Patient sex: M
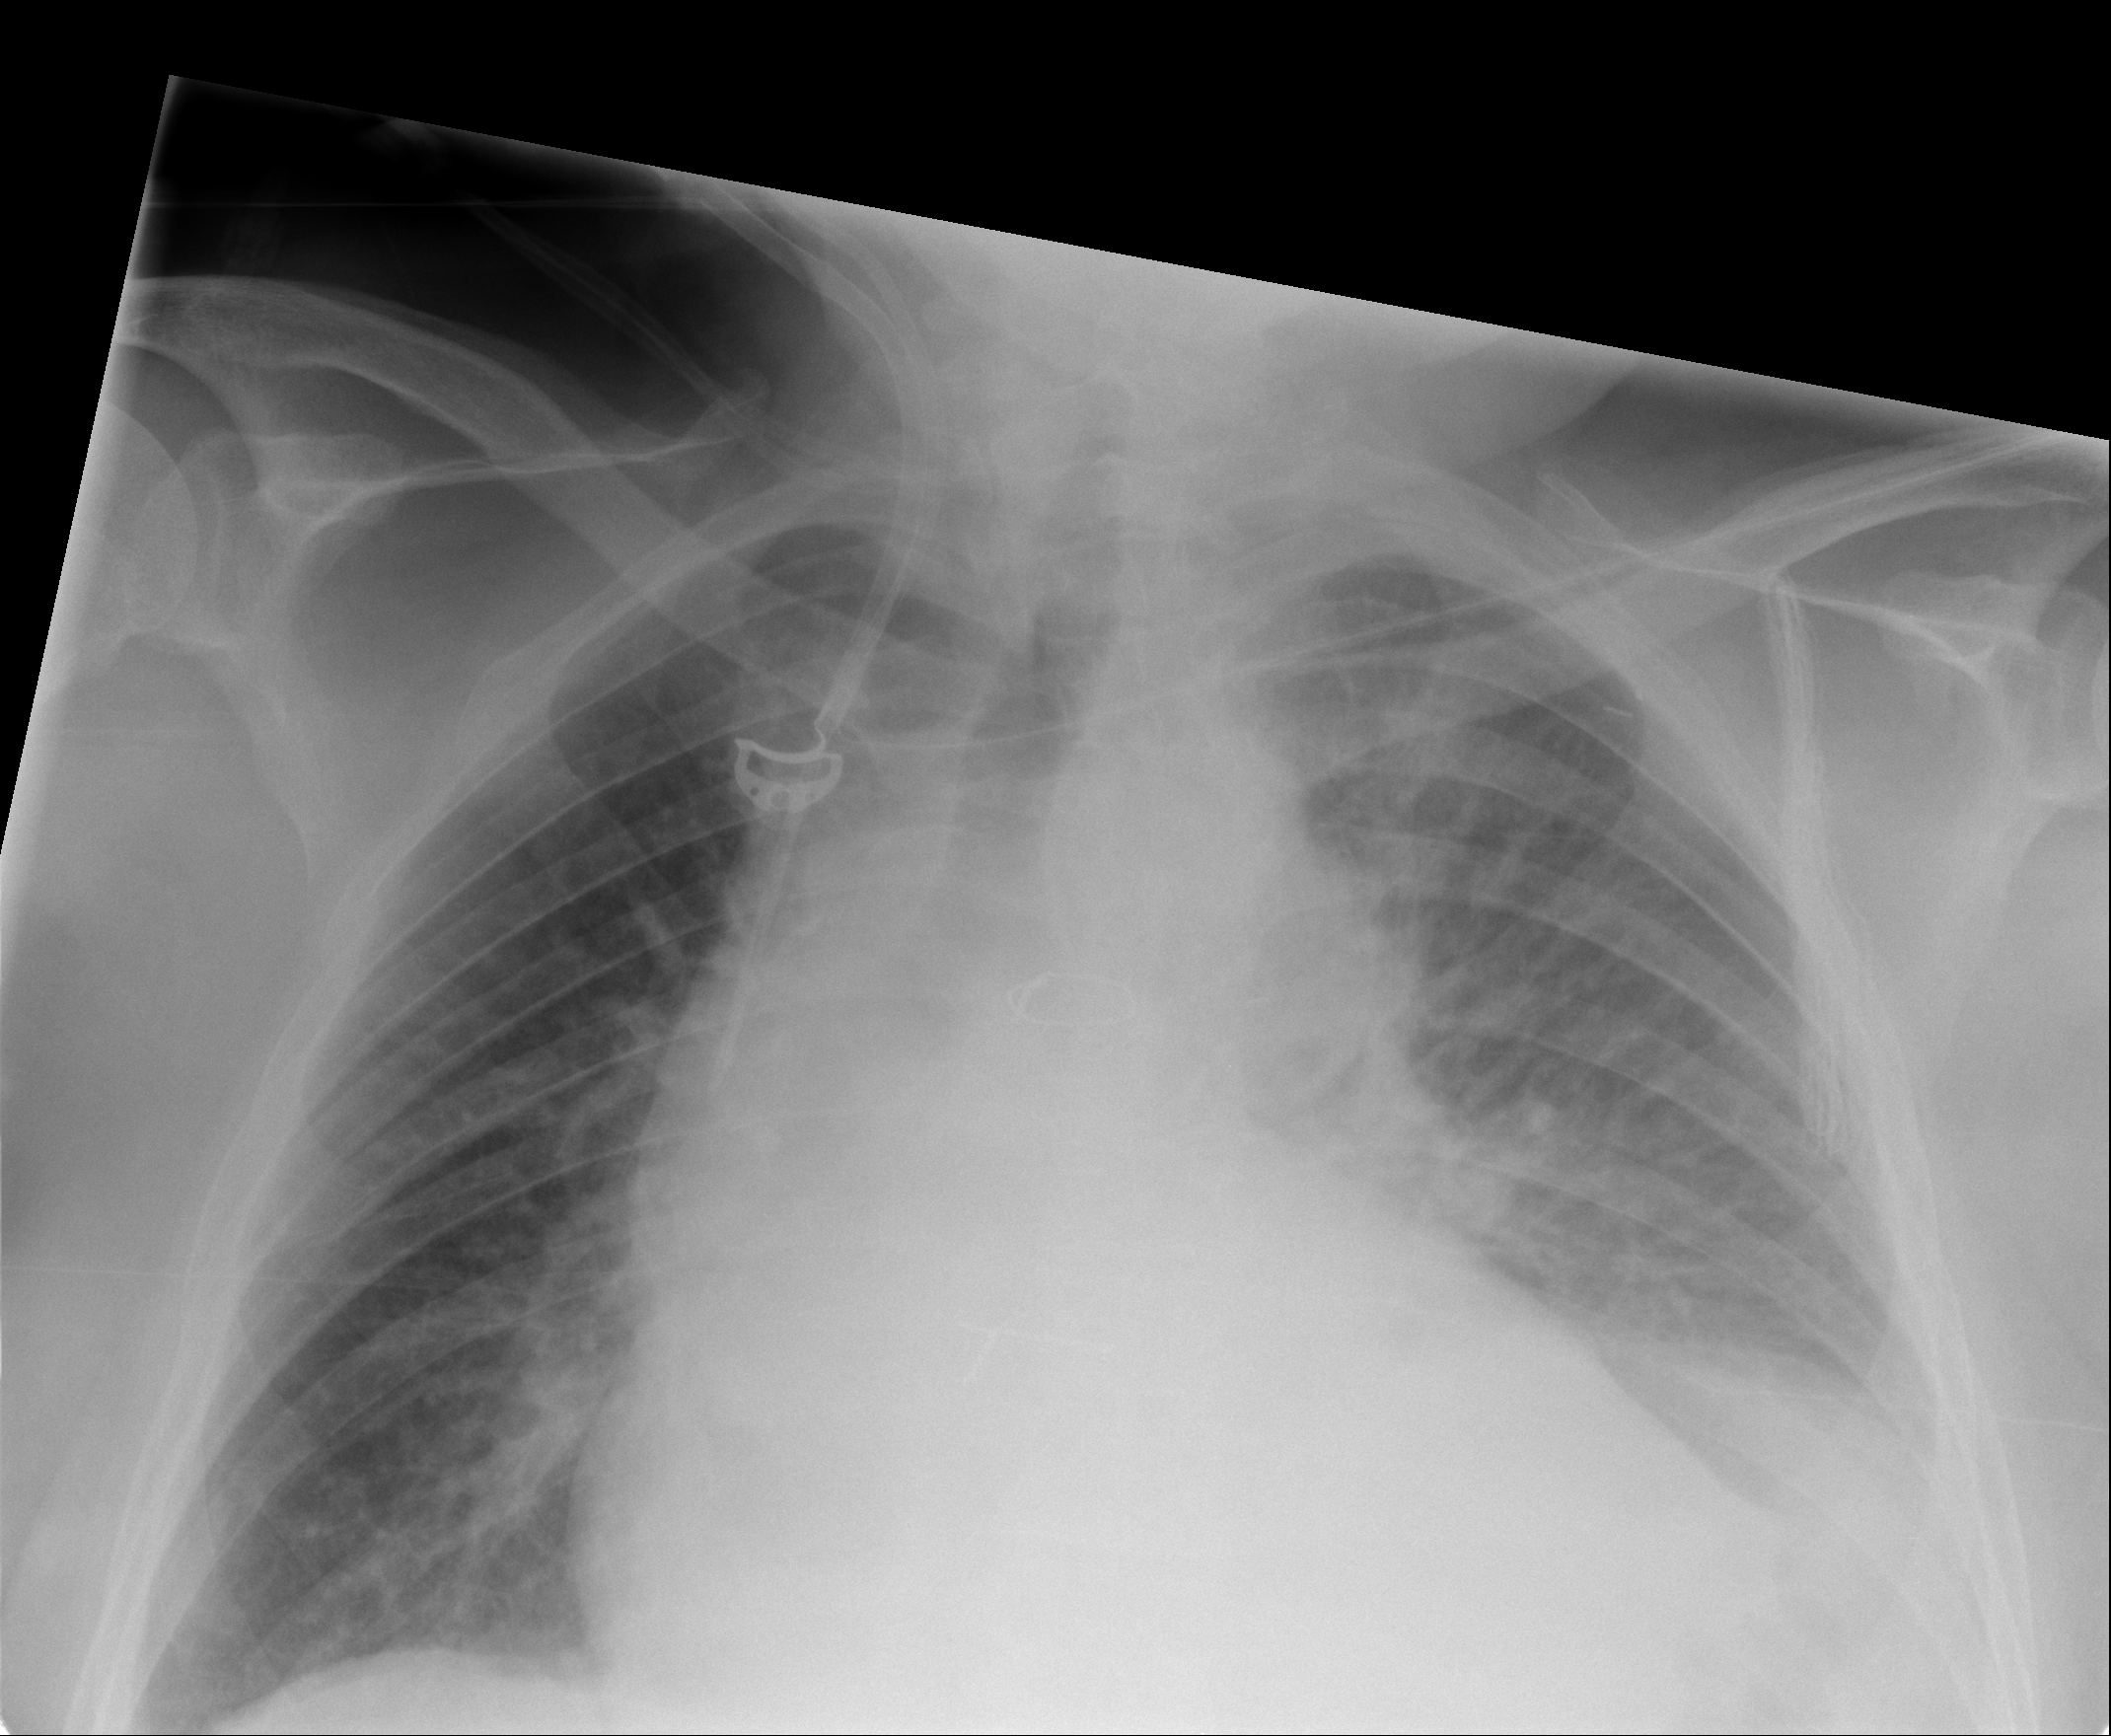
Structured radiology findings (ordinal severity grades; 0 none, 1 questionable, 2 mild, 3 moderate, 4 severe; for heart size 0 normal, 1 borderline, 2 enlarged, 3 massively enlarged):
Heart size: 2
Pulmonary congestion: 2
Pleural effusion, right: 0
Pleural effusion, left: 2
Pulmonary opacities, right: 1
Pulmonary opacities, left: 0
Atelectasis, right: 0
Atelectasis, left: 0